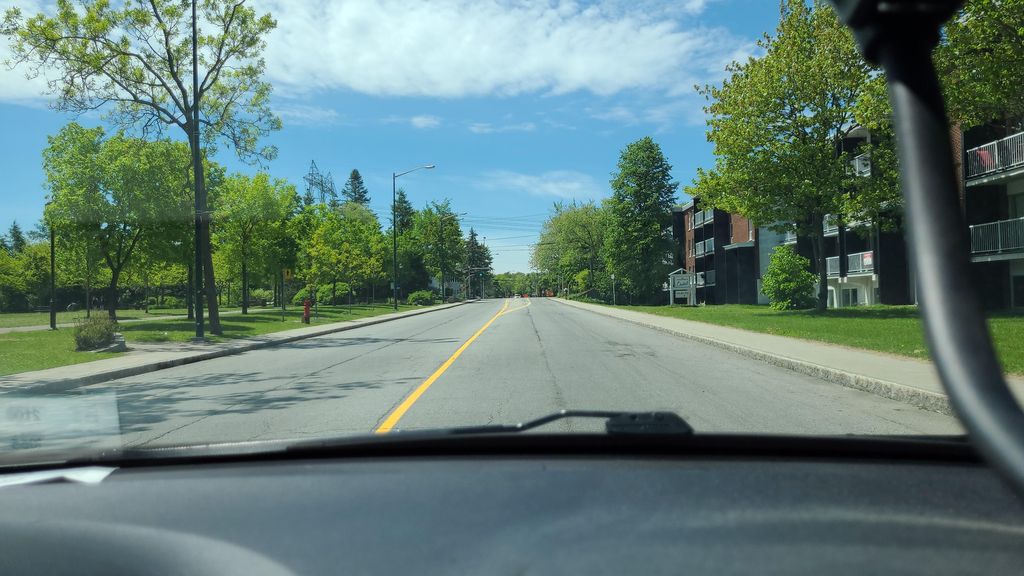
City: quebec_city